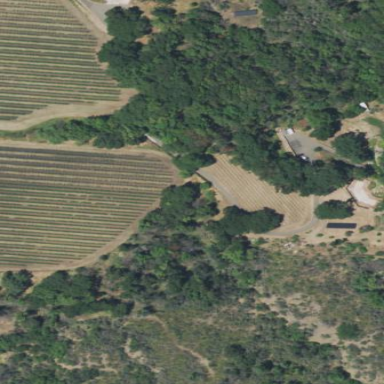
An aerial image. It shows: Vineyard with wine grapes as the main crop.